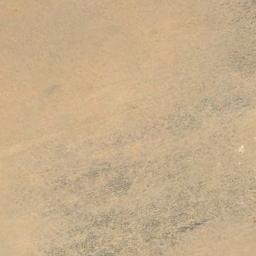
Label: desert